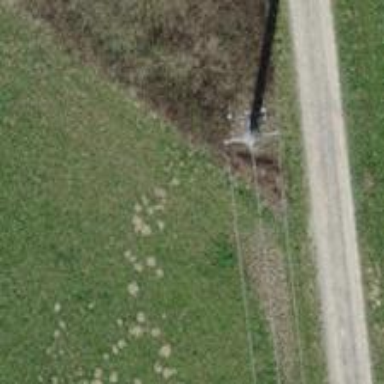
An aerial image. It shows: Concrete power pole.